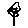
Label: flower